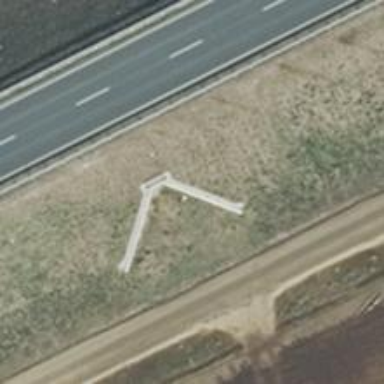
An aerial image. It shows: Wildlife crossing in the form of culvert tunnel.